Question:
Like in this image two fields which are empty i just want that if those fields are empty just hide them, and if they contains any value then it shows
Here is the Code
'''
<?php
$query = mysql_query("select * from clients where clients_id = '$get_id'")or die(mysql_error());
$row = mysql_fetch_array($query);
?>
<table>
<tr>
<td>
<p class=MsoNormal style='margin-bottom:0in;margin-bottom:.0001pt;line-height:
normal'><span style='font-size:12.0pt;mso-bidi-font-size:11.0pt;font-family:
"Times New Roman","serif"'><b>Mobile No. ( moobilee noo. ) - </b> <?php echo $row['mobile']; ?><o:p></o:p></span></p>
<p> </p>
</td>
<td>
<p class=MsoNormal style='margin-bottom:0in;margin-bottom:.0001pt;line-height:
normal'><span style='font-size:12.0pt;mso-bidi-font-size:11.0pt;font-family:
"Times New Roman","serif"'><b>Landline - </b> <?php echo $row['landline']; ?><o:p></o:p></span></p>
<p> </p>
</td>
</tr>
<tr>
<td>
<p class=MsoNormal style='margin-bottom:0in;margin-bottom:.0001pt;line-height:
normal'><span style='font-size:12.0pt;mso-bidi-font-size:11.0pt;font-family:
"Times New Roman","serif"'><b>Add. Address - </b> <?php echo $row['addaddress']; ?><o:p></o:p></span></p>
<p> </p>
</td>
<td>
<p class=MsoNormal style='margin-bottom:0in;margin-bottom:.0001pt;line-height:
normal'><span style='font-size:12.0pt;mso-bidi-font-size:11.0pt;font-family:
"Times New Roman","serif"'><b>Add. VPO/City - </b> <?php echo $row['addcity']; ?><o:p></o:p></span></p>
<p> </p>
</td>
</table>
'''
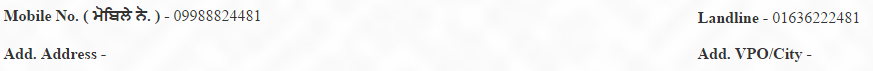
Answer: Add a check if they are 'empty' or not -
'''
$val = trim($row['addaddress']);
if(!empty($val)) {
// display the table row or column
}
'''
For you code it should be something like -
'''
$val = trim($row['addaddress']);
if(!empty($val)) {
?>
<td>
<p class=MsoNormal style='margin-bottom:0in;margin-bottom:.0001pt;line-height:
normal'><span style='font-size:12.0pt;mso-bidi-font-size:11.0pt;font-family:
"Times New Roman","serif"'><b>Add. Address - </b> <?php echo $row['addaddress']; ?><o:p></o:p></span></p>
<p> </p>
</td>
<?php
}
'''
<URL>
Use the check depending on the values. With 'empty()', if the value is '0' it will be empty.